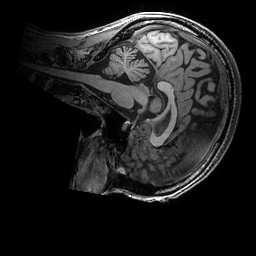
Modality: T1w
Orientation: sagittal
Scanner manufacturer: ge
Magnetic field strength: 3 T
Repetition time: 0.007 s
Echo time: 0.00342 s